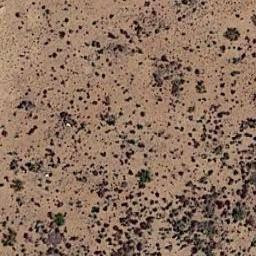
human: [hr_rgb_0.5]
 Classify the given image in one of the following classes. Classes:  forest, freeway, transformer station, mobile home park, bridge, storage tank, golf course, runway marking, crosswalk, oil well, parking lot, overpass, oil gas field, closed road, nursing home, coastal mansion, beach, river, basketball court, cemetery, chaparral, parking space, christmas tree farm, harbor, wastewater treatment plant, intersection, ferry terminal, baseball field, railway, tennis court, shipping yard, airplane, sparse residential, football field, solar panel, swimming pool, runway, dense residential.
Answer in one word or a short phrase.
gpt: chaparral